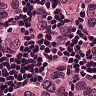
Metastatic tissue present: yes